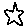
Label: star